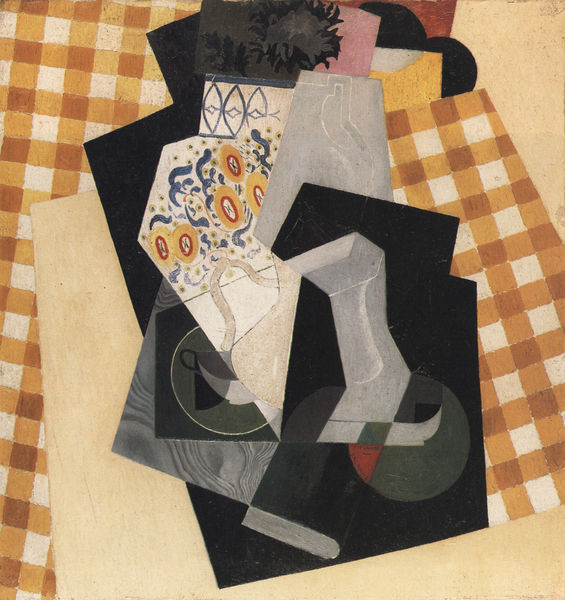
Titel: Nature morte - hommage à Flaubert
Künstler: Gino Severini
Standort: Venezia
Institution: (Privatsammlung)
Schlagwörter: blau, weiß, dreieck, gelb, grün, kubismus, ocker, blumen, braun, grau, kariert, orange, schwarz, tisch, rot, beige, karo, malerei, muster, ornament, decke, kreis, oval, rund, stilleben, vase, perspektive, abstrakt, farbe, lila, dampf, tasse, abstraktion, collage, buch, eckig, fragment, maserung, picasso, zentriert, synthetisch, leger, pablo, caro, buchform